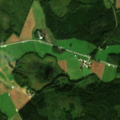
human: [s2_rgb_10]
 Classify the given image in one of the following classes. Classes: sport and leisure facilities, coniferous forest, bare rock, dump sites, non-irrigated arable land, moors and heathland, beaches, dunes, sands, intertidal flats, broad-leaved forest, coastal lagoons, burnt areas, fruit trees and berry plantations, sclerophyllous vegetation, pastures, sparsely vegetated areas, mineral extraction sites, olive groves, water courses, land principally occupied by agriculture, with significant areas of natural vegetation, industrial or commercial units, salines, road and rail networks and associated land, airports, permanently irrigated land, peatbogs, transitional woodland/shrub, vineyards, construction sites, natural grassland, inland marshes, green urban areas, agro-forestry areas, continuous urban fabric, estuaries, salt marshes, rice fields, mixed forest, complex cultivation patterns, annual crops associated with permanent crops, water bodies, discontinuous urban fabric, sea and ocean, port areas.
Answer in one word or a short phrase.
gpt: non-irrigated arable land, mixed forest, transitional woodland/shrub